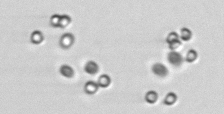
Label: Phaeocystis